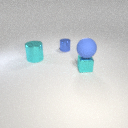
small cyan metal cube in front of small blue metal cylinder